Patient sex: M
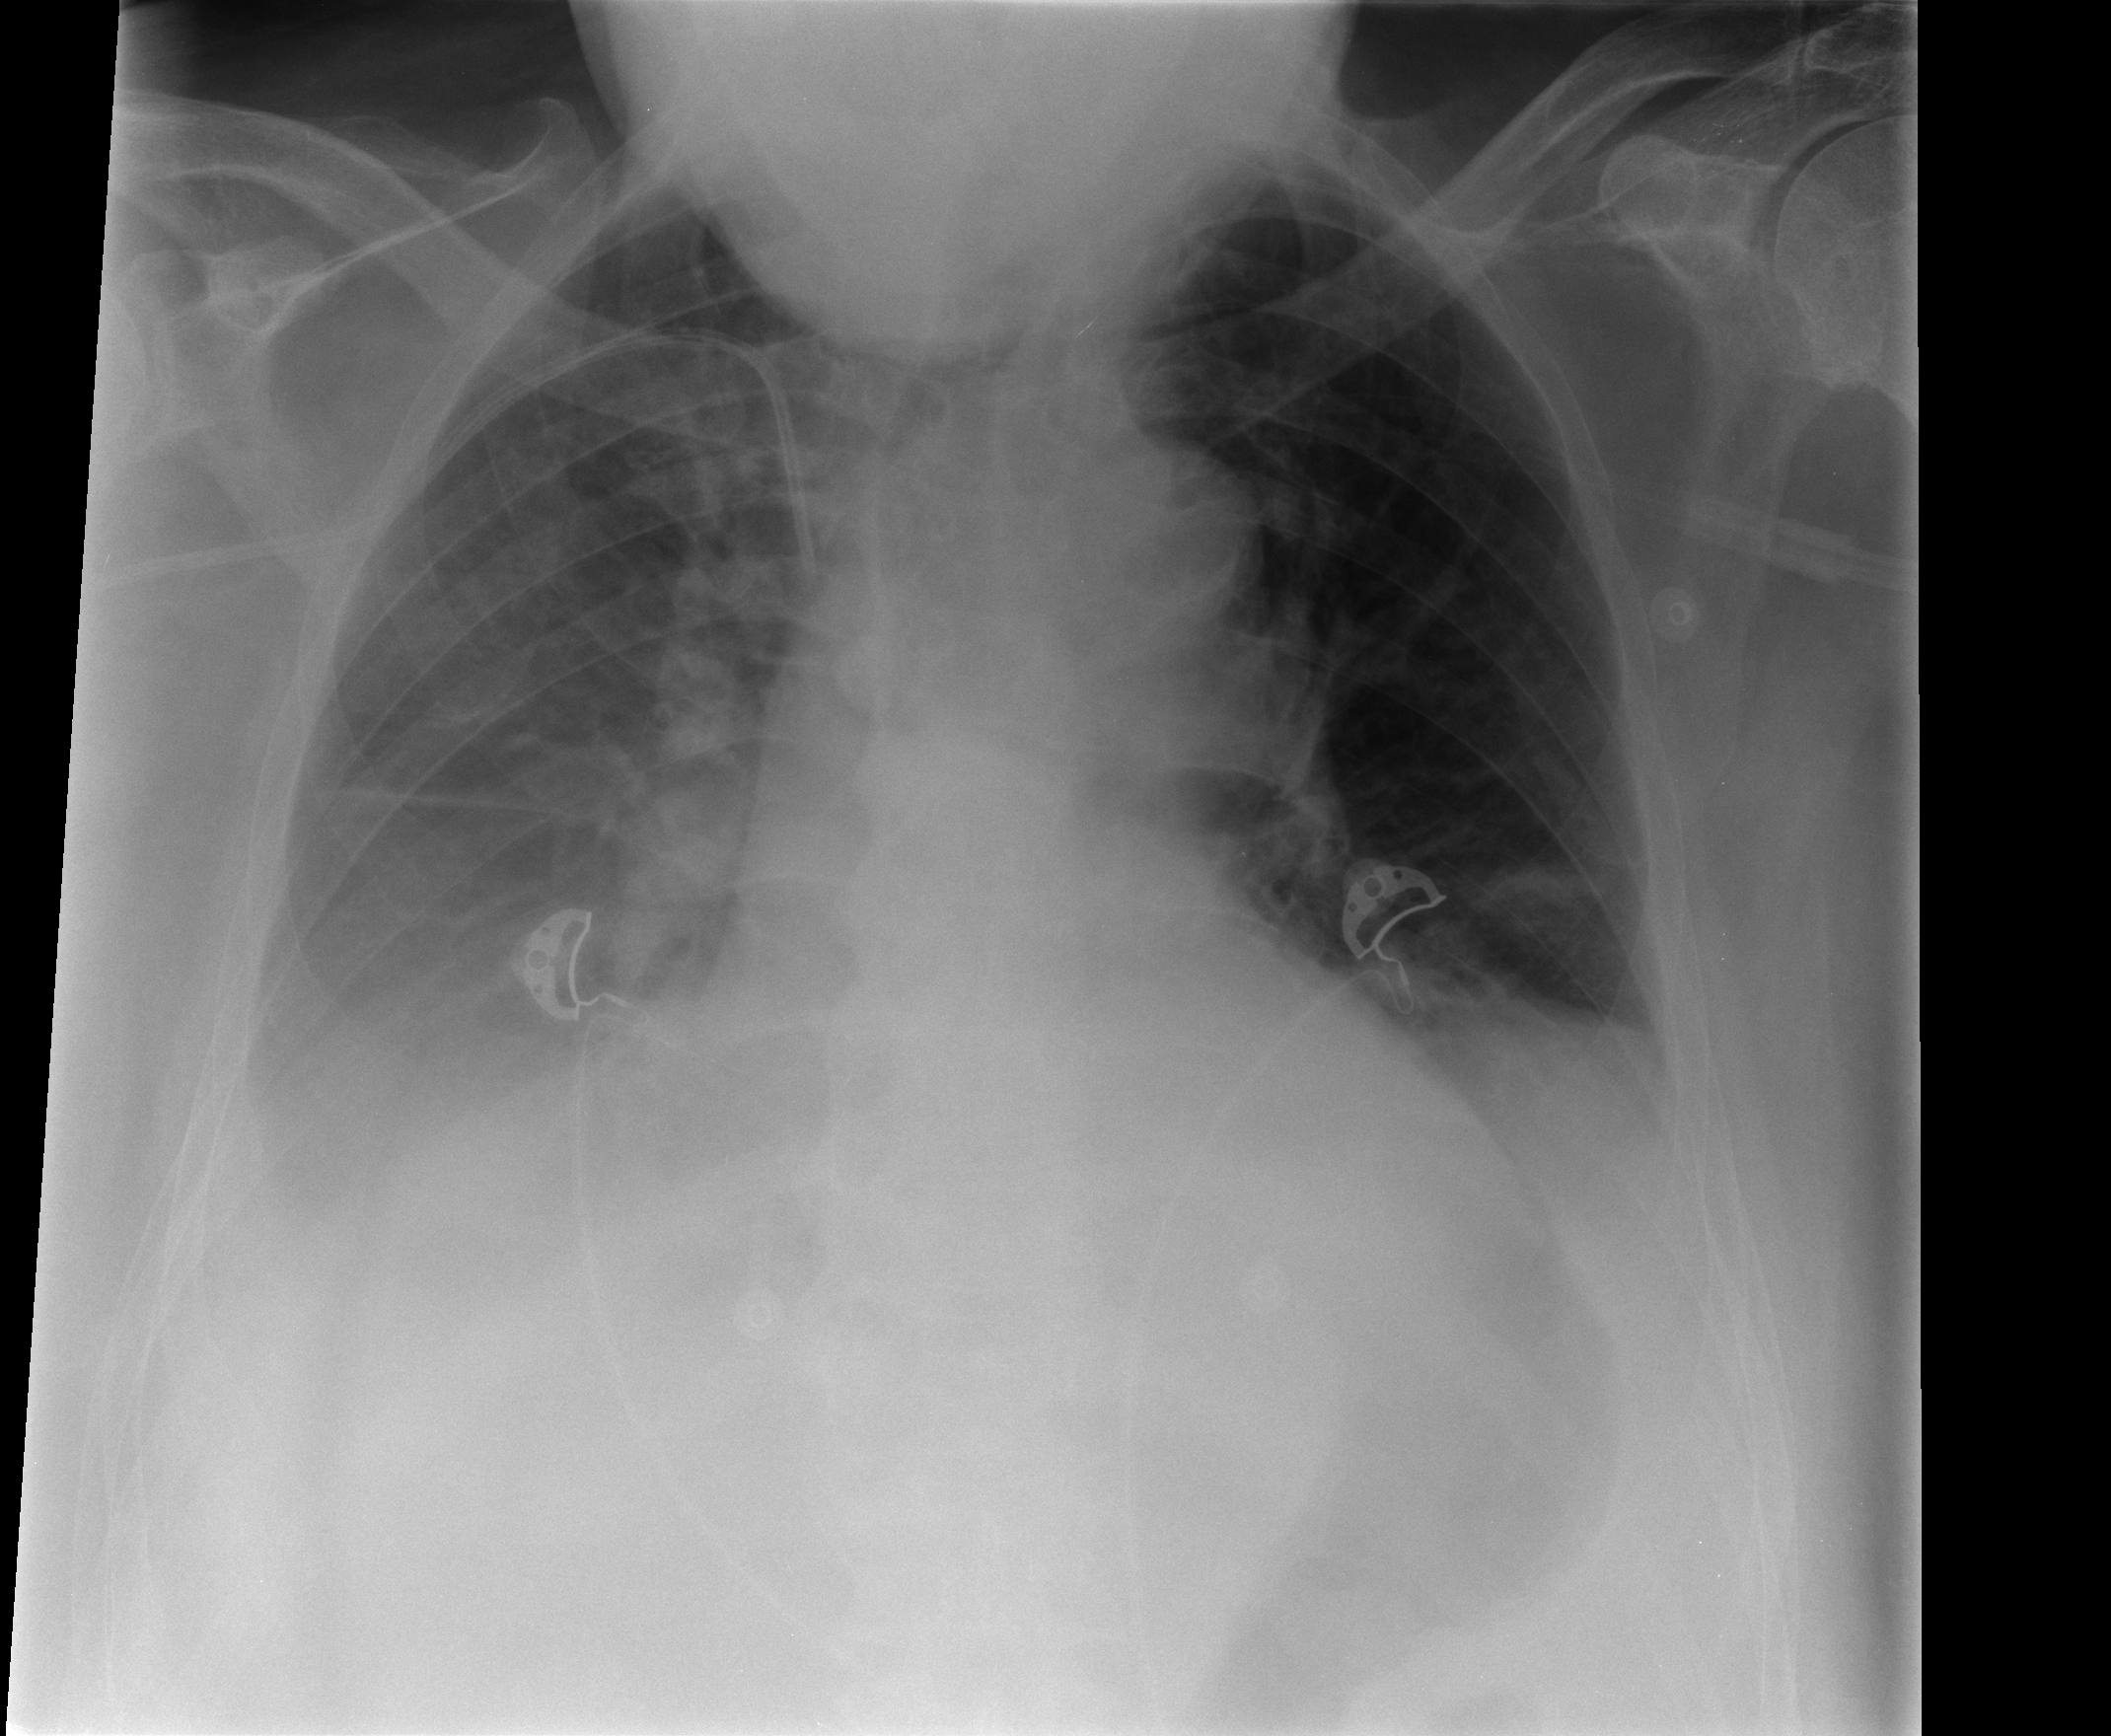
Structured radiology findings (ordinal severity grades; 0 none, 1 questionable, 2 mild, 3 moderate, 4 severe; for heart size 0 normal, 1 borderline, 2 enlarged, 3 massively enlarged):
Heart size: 2
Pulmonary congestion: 2
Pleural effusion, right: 3
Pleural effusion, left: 2
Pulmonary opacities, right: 2
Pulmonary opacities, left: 2
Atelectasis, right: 2
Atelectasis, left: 2